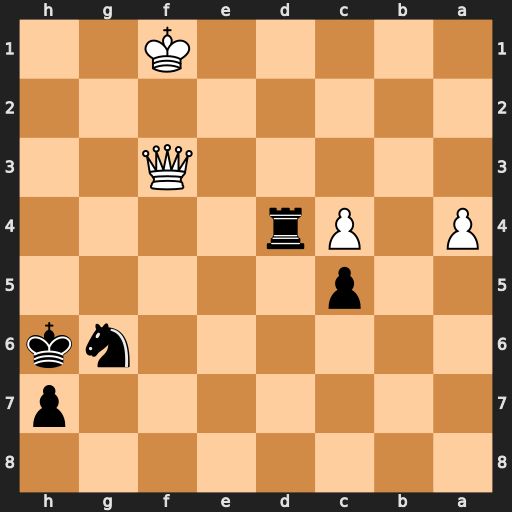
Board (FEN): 8/7p/6nk/2p5/P1Pr4/5Q2/8/5K2
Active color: b
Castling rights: -
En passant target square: -
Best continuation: Rf4 Qxf4+ Nxf4